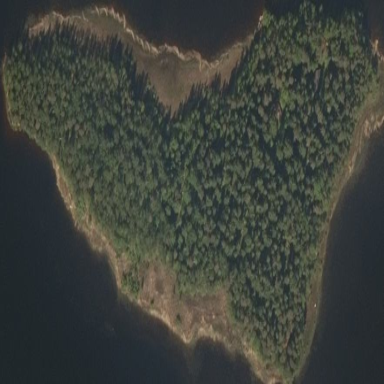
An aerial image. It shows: Islet surrounded by woodland.